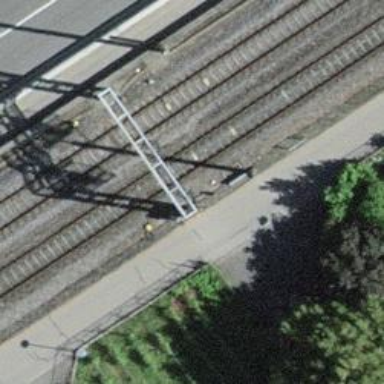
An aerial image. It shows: Railway signal.